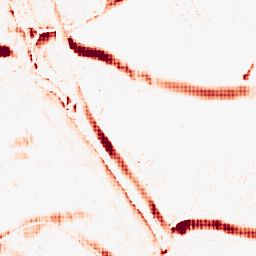
Category: morphological
Decomposition family: morphological_ellipse
Decomposition parameters: operation: opening
width: 20
height: 5
Upsampling method: sinc_hamming
Upsampling parameters: scale: 4
kernel_size: 4
Upsampling scale: 4